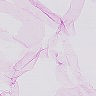
Metastatic tissue present: no